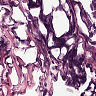
Metastatic tissue present: no